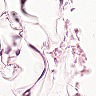
Metastatic tissue present: no